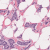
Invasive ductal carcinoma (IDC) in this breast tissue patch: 1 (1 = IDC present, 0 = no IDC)